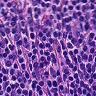
Metastatic tissue present: no